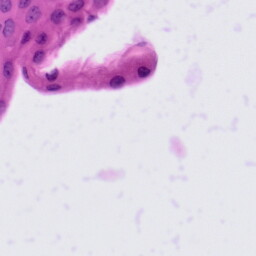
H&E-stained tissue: Tonsil